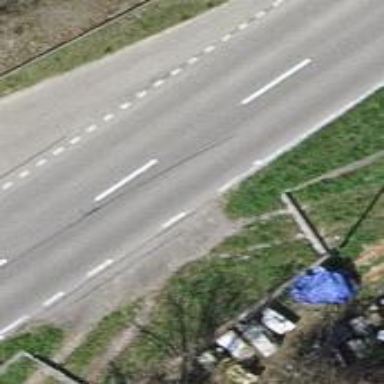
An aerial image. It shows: Primary road with asphalt surface.